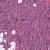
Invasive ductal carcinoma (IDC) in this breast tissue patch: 1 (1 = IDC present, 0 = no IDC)